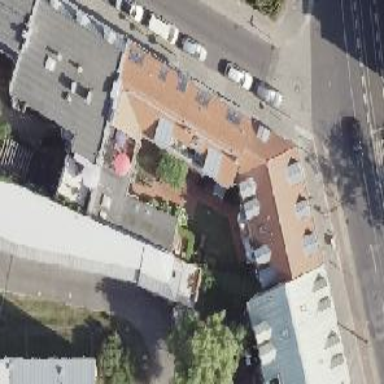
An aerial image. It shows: Apartment building with quadruple saltbox roof shape.